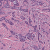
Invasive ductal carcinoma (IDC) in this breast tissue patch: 1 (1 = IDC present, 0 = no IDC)